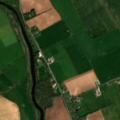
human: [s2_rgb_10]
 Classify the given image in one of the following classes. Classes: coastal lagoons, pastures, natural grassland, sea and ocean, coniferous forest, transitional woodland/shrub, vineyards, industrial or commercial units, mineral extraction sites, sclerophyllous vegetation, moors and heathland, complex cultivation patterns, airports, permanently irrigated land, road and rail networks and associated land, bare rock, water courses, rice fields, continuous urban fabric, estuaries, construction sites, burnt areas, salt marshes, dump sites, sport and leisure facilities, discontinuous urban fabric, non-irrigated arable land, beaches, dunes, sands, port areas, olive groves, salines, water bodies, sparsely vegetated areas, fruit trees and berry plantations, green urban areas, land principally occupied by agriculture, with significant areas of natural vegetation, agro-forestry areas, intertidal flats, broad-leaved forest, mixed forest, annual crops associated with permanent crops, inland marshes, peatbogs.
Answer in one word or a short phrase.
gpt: non-irrigated arable land, pastures, land principally occupied by agriculture, with significant areas of natural vegetation